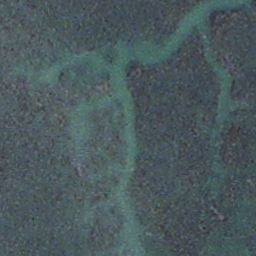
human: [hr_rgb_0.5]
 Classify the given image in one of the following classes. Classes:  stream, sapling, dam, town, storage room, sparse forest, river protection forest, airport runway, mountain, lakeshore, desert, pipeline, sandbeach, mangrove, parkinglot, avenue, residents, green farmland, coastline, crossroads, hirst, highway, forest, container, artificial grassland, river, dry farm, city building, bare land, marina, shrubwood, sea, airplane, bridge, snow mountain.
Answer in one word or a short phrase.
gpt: stream